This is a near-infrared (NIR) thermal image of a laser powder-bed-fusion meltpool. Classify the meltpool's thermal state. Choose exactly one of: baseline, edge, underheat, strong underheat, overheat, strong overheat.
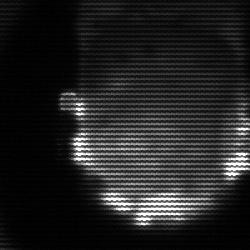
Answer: baseline